【题型】选择题　【知识点】解析几何　【难度】easy
若点$A(-2,6)$,$B(12,6)$到直线$l$的距离都等于$7$，则直线$l$的不同位置有（ ）\\
\noindent A. 1种 \quad B. 2种 \quad C. 3种 \quad D. 无数种
【解答】
\noindent 【答案】C\\
\noindent 【分析】分直线$l$的斜率不存在、存在两种情况讨论，再利用点到直线的距离公式求解即可.\\
\noindent 【详解】\\

由题意可得$|AB| = 14$，\\
所以当直线$l$的斜率不存在时可得$x = 5$；\\
当直线$l$的斜率为零时可得$y = 13$或$y = -1$，\\
故选：C
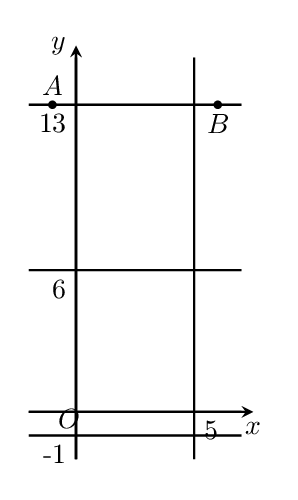